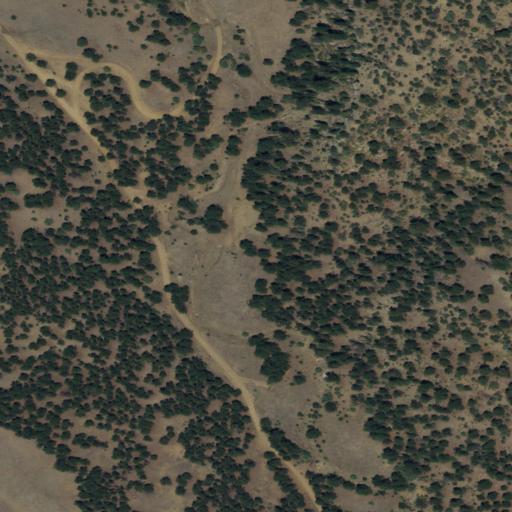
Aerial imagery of valley in New Mexico named Gonzales Canyon containing evergreen forest, shrub, deciduous forest, and grassland